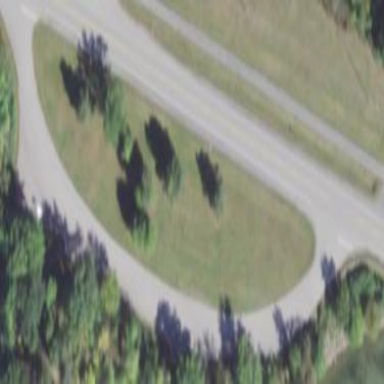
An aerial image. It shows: Rest area on the road.